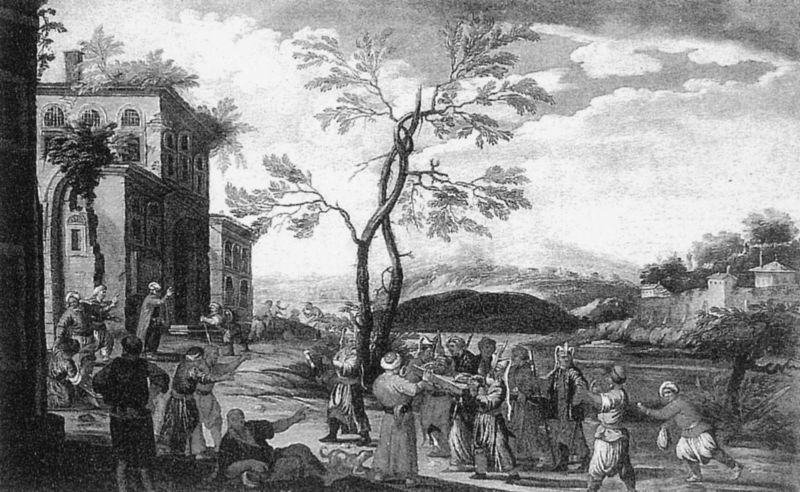
Titel: Der bestrafte Liebhaber
Künstler: Jaques Carrey
Schlagwörter: baum, berg, gruppe, himmel, schatten, wasser, weiß, wolken, bäume, landschaft, menschen, stadt, fenster, grau, männer, schwarz, skizze, zeichnung, gebäude, haus, hund, weg, wiese, stehen, häuser, hügel, realismus, stehend, krone, stock, kopfbedeckung, terrasse, liegen, fassade, ort, stab, berge, mauer, grafik, liegend, orient, palast, schwarz-weiss, stich, gehweg, schwert, waffen, tumult, marsch, villa, historienmalerei, eiche, jerusalem, turban, verkündung, verzweigt, babylon, schert, aufseher, 19. jahrhundert